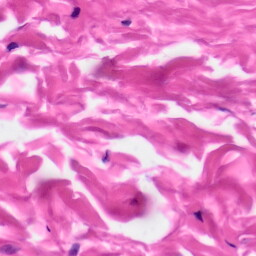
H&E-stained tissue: Skin